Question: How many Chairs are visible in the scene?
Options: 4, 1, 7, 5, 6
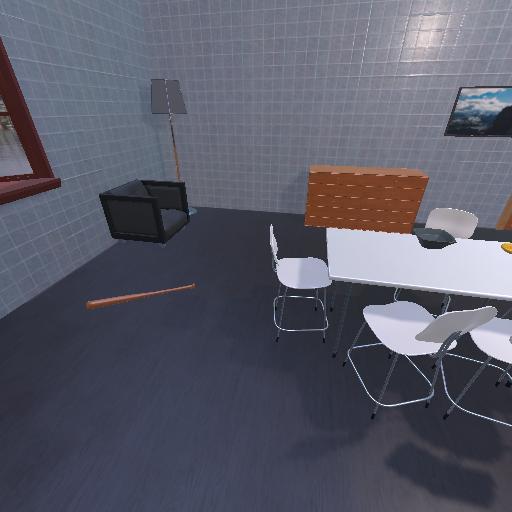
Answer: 4